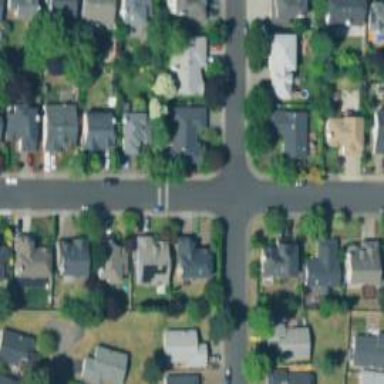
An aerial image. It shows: Residential road.